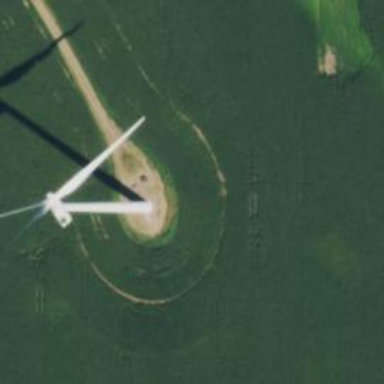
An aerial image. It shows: Wind generator powered by horizontal-axis wind turbine.